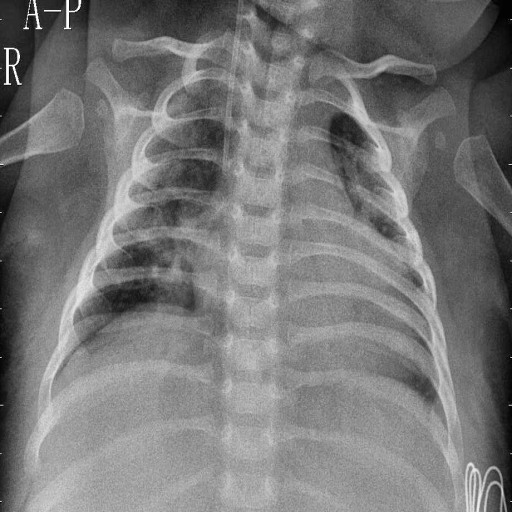
Finding: PNEUMONIA